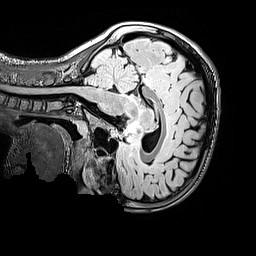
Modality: FLAIR
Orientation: sagittal
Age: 11
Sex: female
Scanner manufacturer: siemens
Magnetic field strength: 3 T
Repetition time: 5 s
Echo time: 0.388 s